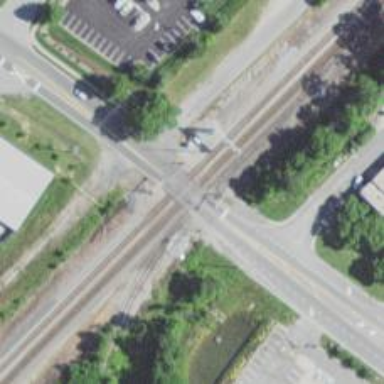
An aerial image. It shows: Level crossing with lights and barriers.